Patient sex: M
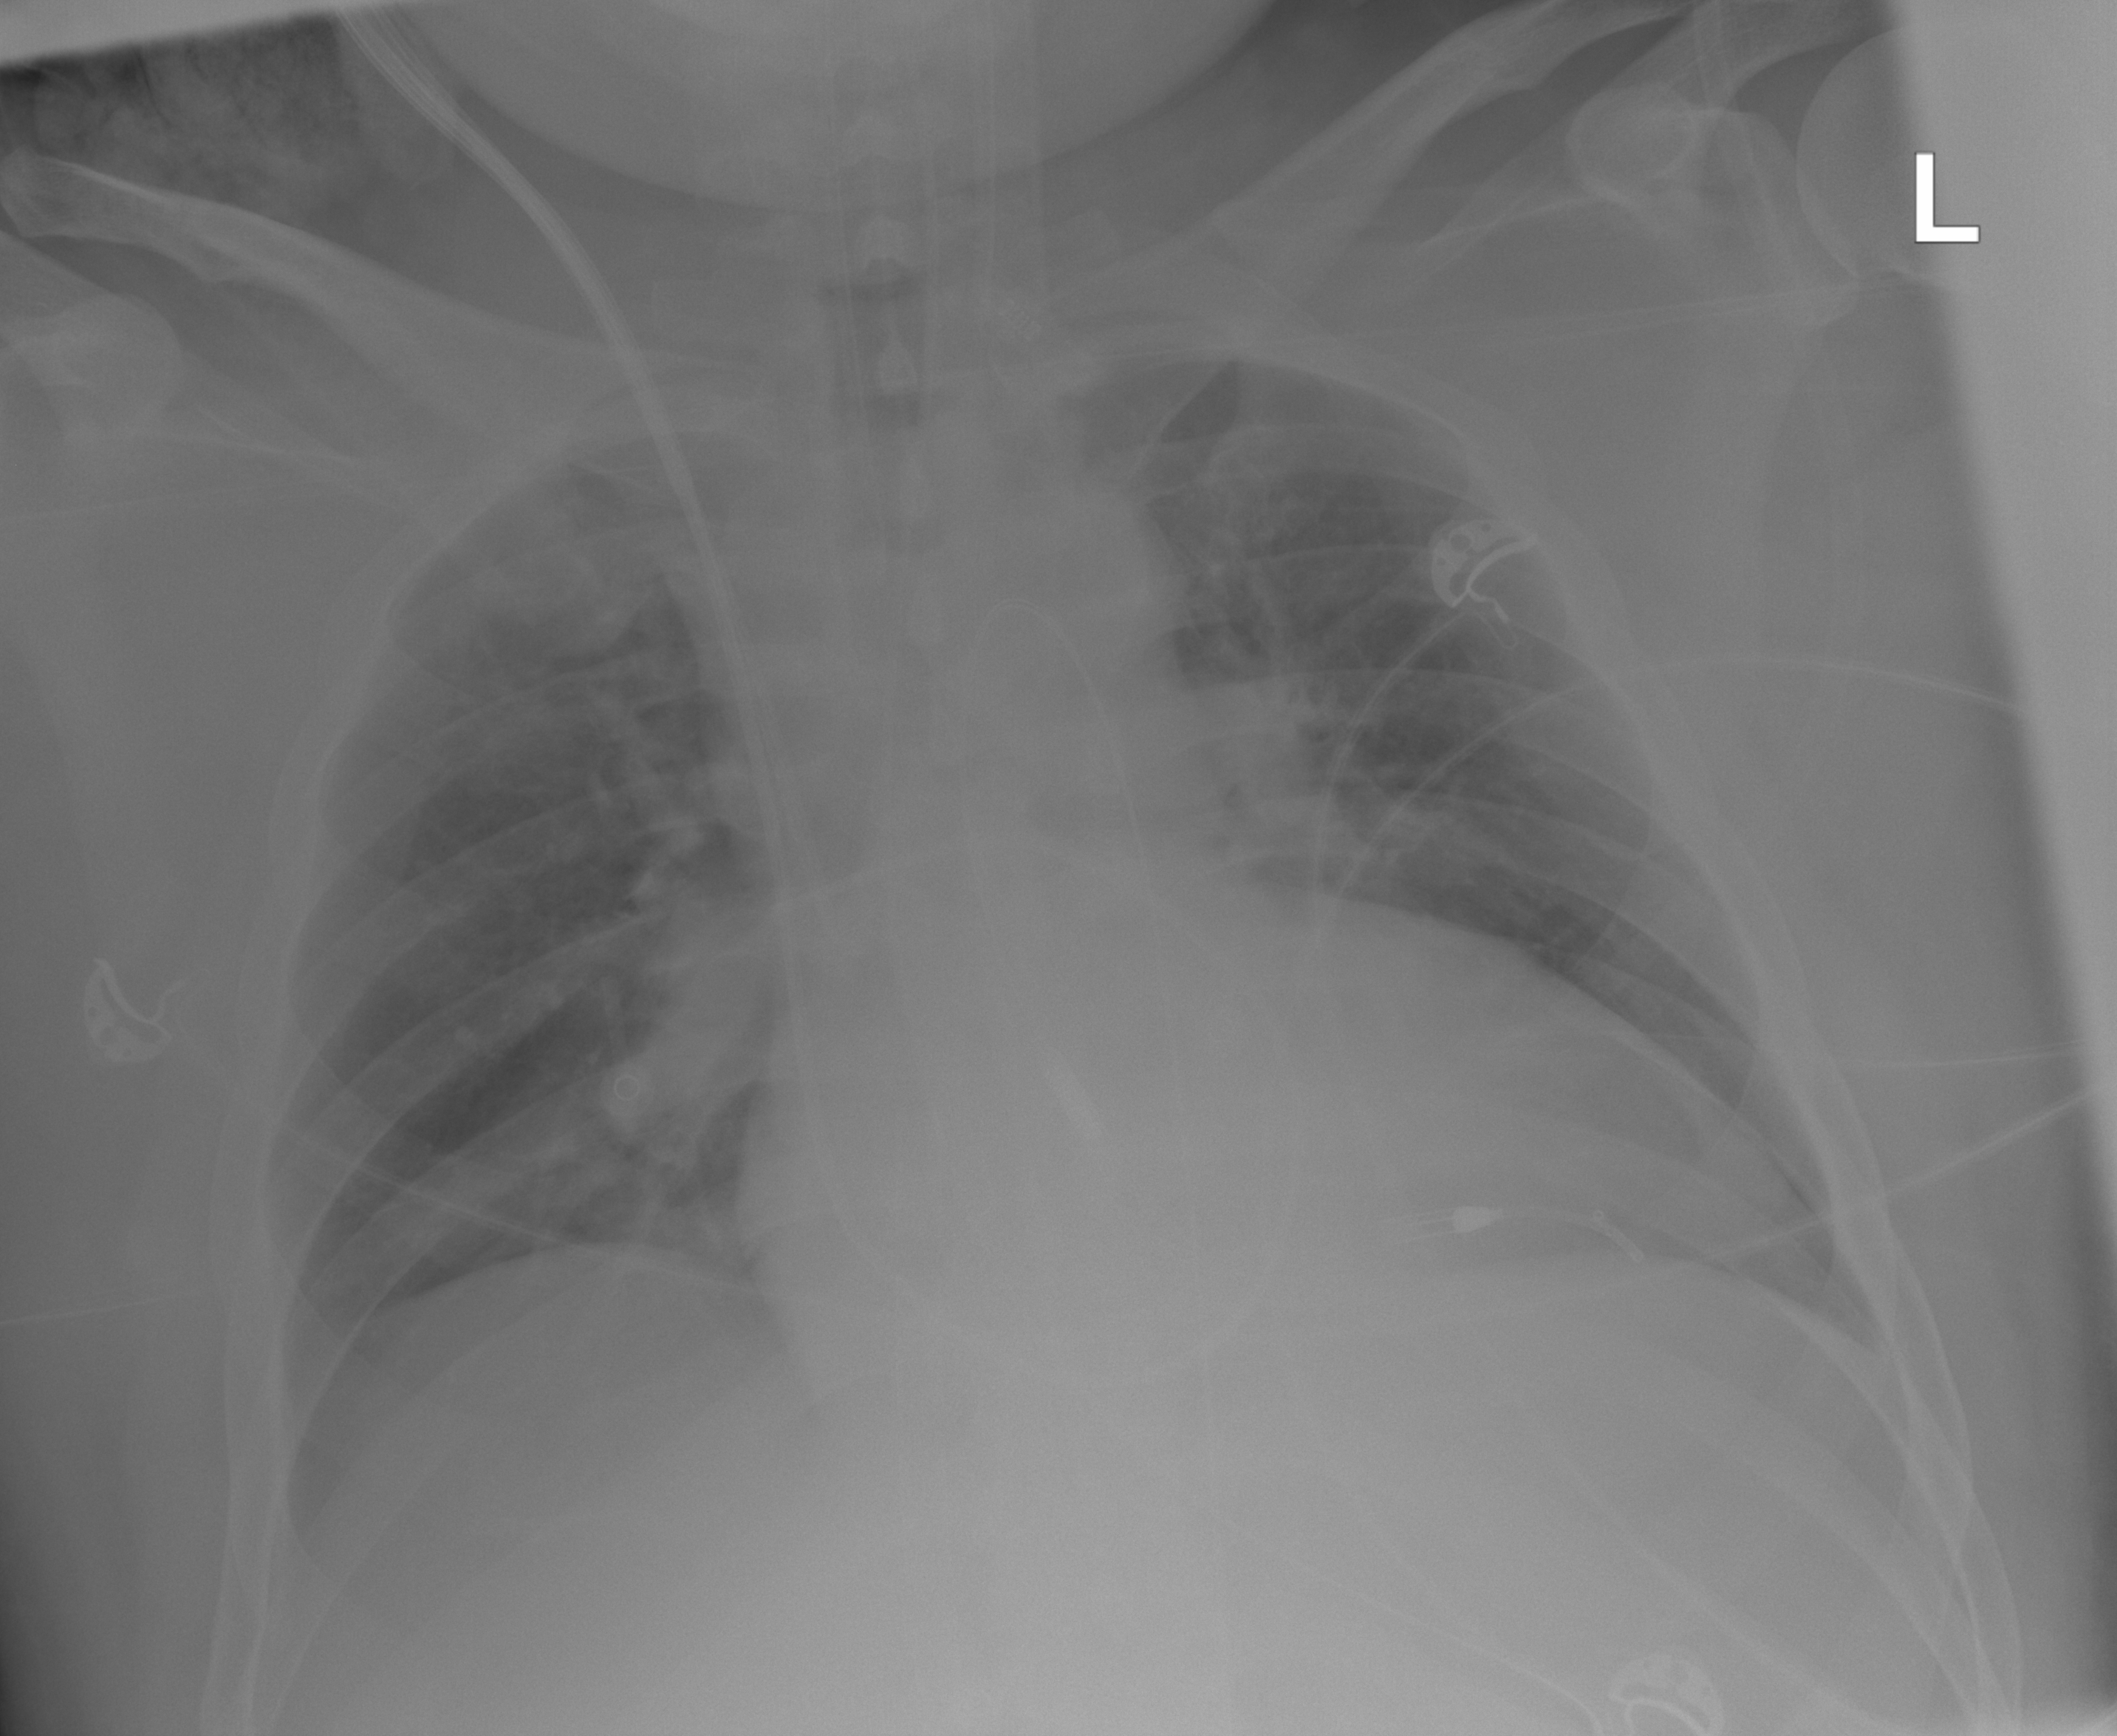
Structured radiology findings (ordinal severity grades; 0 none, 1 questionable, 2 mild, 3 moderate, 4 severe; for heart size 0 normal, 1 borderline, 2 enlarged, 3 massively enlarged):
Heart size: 2
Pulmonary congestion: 2
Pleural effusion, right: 0
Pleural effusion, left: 2
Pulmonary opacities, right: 0
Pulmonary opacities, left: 0
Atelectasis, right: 2
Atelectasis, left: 0